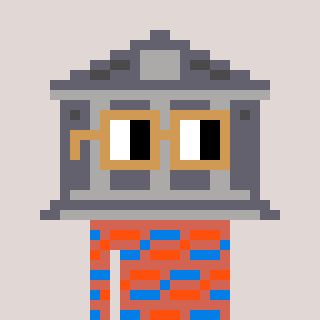
a pixel art character with square brown glasses, a bank-shaped head and a peachy-colored body on a warm background